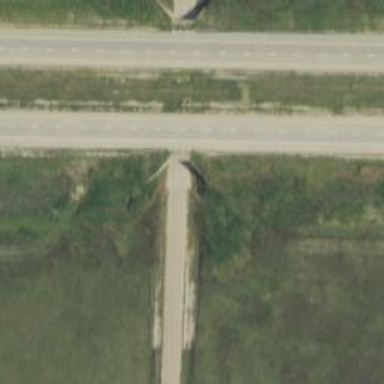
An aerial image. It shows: Bridge over motorway.